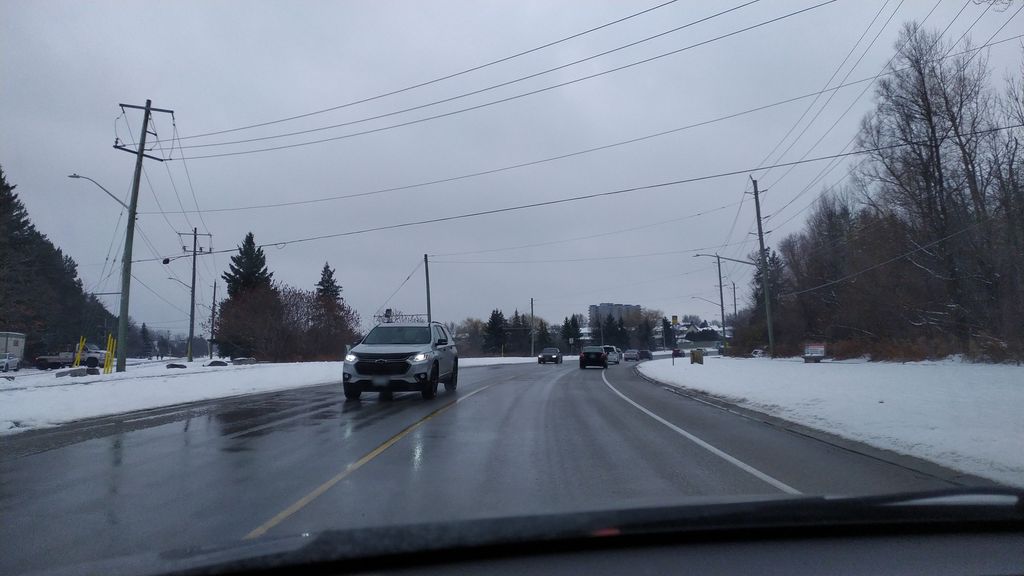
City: kitchener-waterloo